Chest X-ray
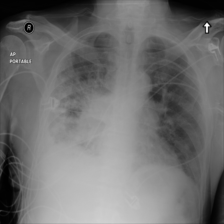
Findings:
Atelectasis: negative
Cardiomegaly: negative
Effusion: positive
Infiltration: positive
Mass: positive
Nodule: negative
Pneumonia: negative
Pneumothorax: negative
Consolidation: negative
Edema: negative
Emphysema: negative
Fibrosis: negative
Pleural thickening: negative
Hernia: negative